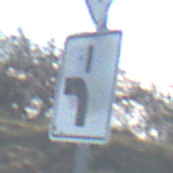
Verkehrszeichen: VerlaufVorfahrtsstrasse5
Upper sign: Vorfahrtsstrasse
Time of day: MorningAfternoon
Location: Outdoor (Nature)
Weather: PartlyCloudy
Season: NotSpecified
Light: Natural